Interaction volume radius: 5 \u00c5
Interaction volume height: 25 \u00c5
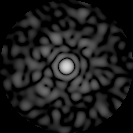
Disorder parameter: 0.8568